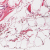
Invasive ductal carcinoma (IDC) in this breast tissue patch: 0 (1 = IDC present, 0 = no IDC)